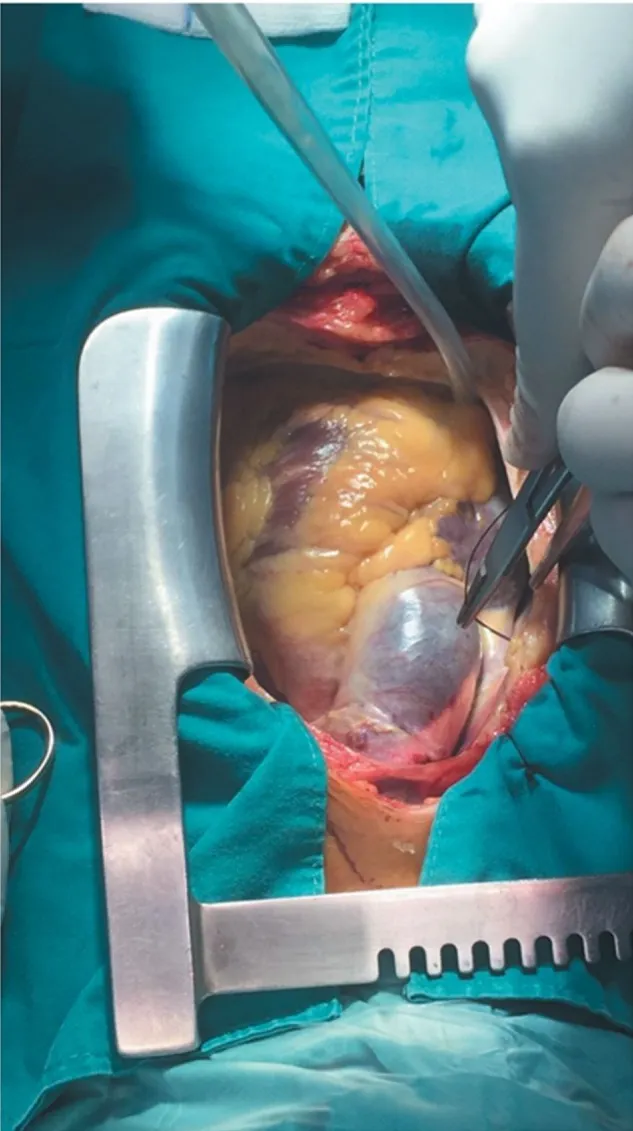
Stanford type A DeBakey type II aortic dissection showing enlarged ascending aorta with an approximate diameter of 4.5 cm and dark reddish in color along its length. Extent of the aortic dissection reaches nearly 7 cm high.
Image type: medical_photograph (other_medical_photograph)